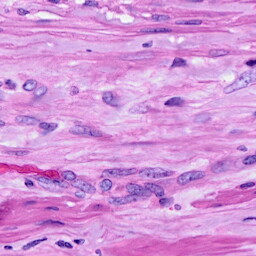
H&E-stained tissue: Ovarian